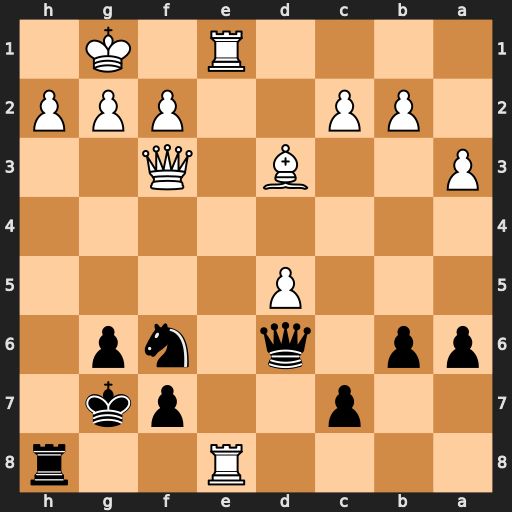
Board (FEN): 4R2r/2p2pk1/pp1q1np1/3P4/8/P2B1Q2/1PP2PPP/4R1K1
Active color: b
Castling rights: -
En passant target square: -
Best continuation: Qxh2+ Kf1 Qh1+ Ke2 Rxe8+